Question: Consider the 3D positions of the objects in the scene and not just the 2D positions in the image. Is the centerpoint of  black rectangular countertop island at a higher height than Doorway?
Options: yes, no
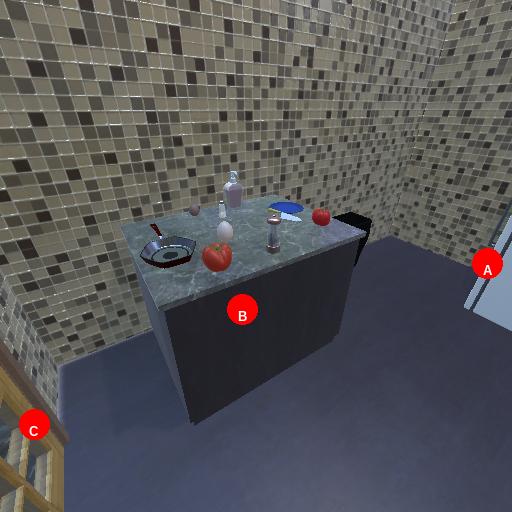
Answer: yes